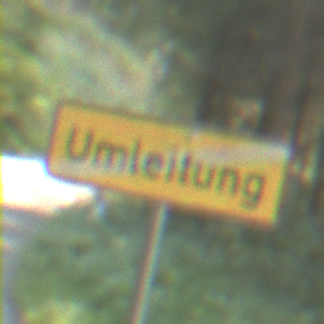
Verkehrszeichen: EndeDerUmleitungsankuendigung
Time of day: MorningAfternoon
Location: Outdoor (Nature)
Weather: Clear
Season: NotSpecified
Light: Natural